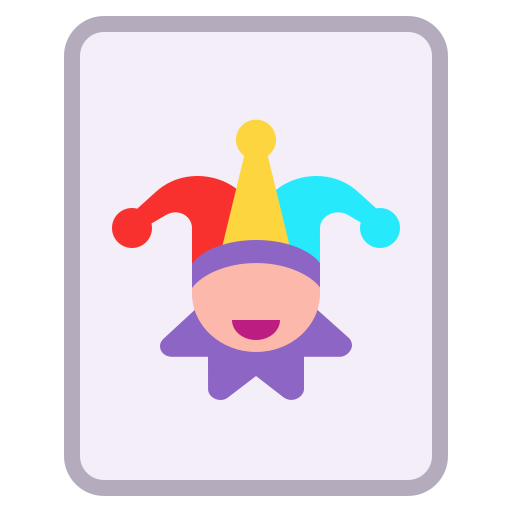
joker flat